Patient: sex M, age 71
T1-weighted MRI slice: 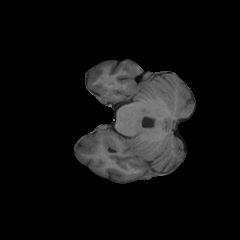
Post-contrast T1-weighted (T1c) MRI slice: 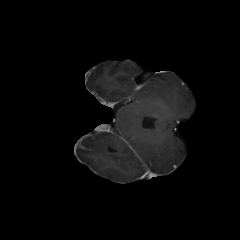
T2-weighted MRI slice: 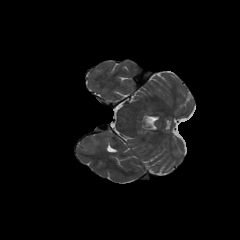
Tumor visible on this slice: yes
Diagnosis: Glioblastoma, IDH-wildtype
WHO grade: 4